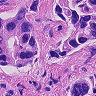
Metastatic tissue present: yes